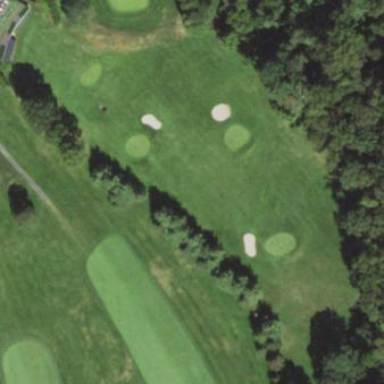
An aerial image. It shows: Grassy area designated for driving range golf.